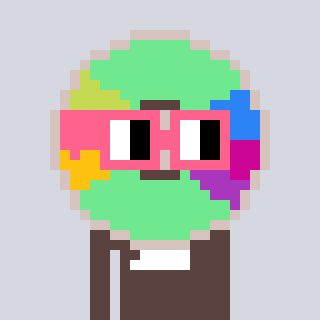
a pixel art character with square pink glasses, a cd-shaped head and a darkbrown-colored body on a cool background